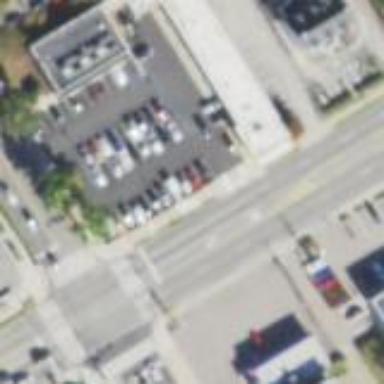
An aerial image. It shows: Retail building housing car repair shop.